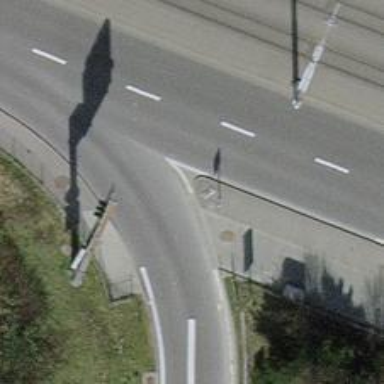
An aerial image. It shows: Unmarked road crossing.